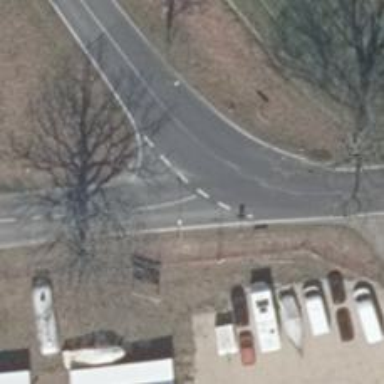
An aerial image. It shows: Road with "give way" sign.